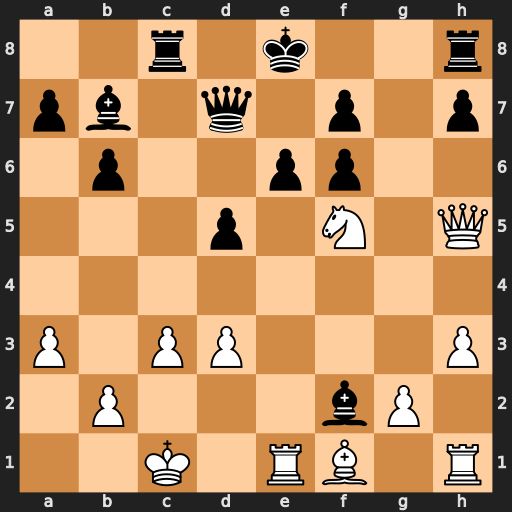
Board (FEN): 2r1k2r/pb1q1p1p/1p2pp2/3p1N1Q/8/P1PP3P/1P3bP1/2K1RB1R
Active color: w
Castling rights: k
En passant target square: -
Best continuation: Rxe6+ Qxe6 Ng7+ Ke7 Nxe6